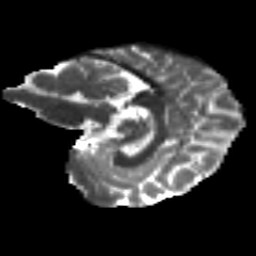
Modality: T2w
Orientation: sagittal
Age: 21
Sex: female
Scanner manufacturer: siemens
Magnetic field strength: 3 T
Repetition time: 8.8 s
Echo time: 0.085 s